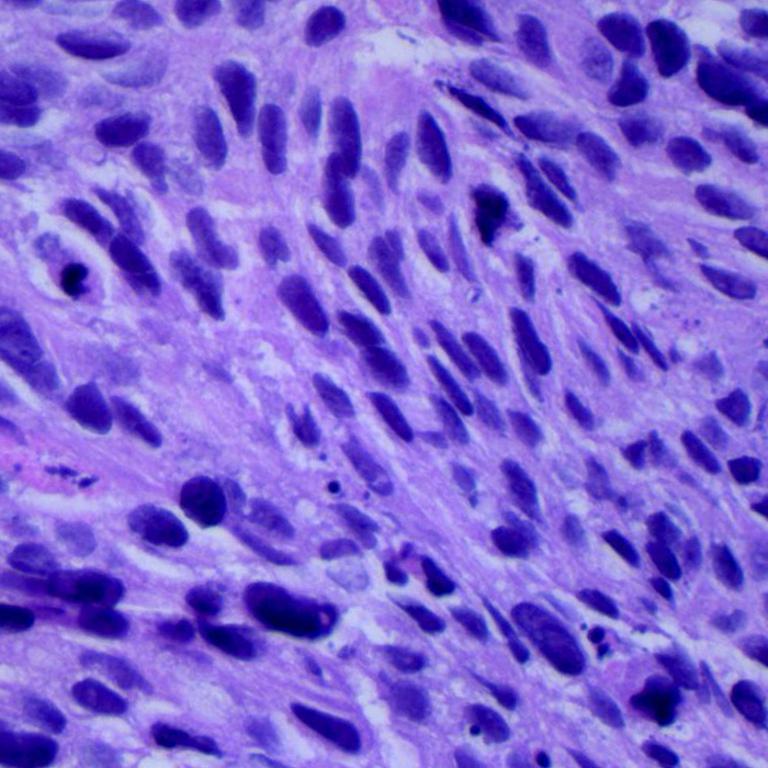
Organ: lung
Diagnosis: squamous carcinomas